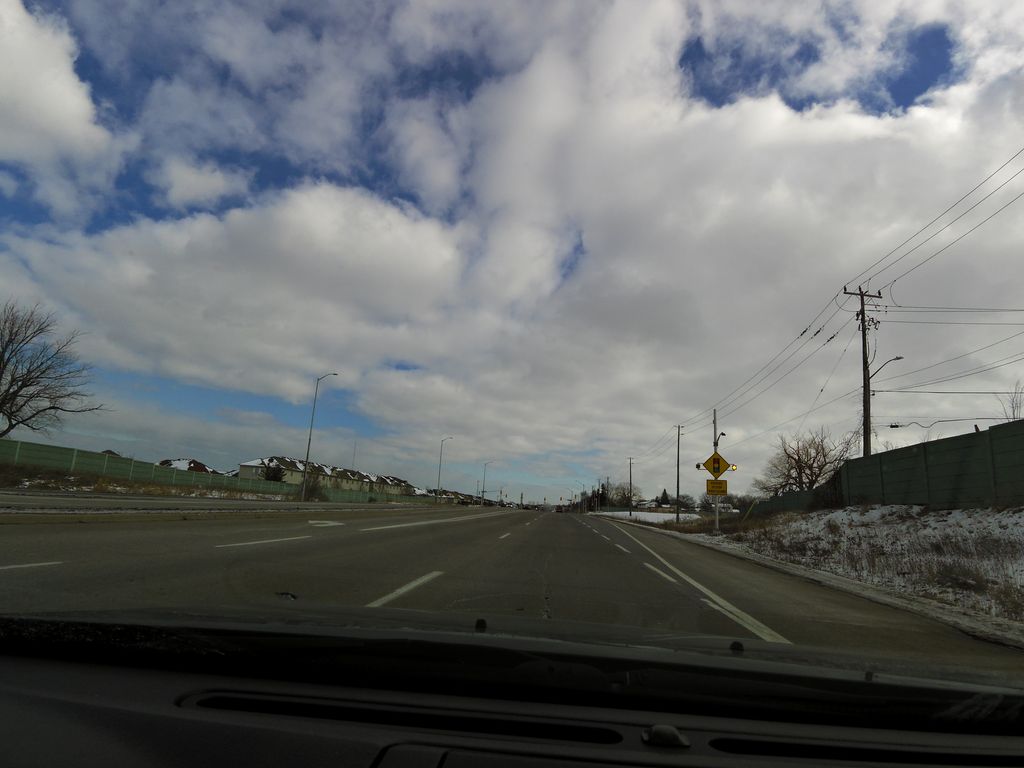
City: hamilton